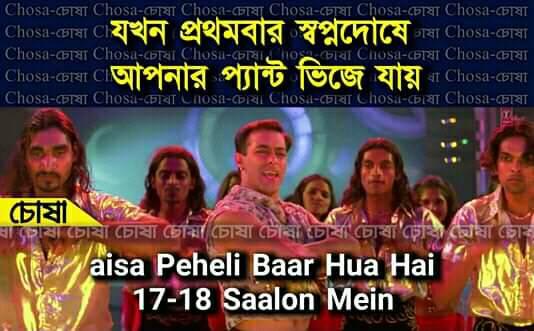
Caption: যখন প্রথমবার স্বপ্নদোষে আপনার প্যান্ট ভিজে যায়    aisa peheli Baar hua hai 17-18 Saalon Mein
Label: non-hate